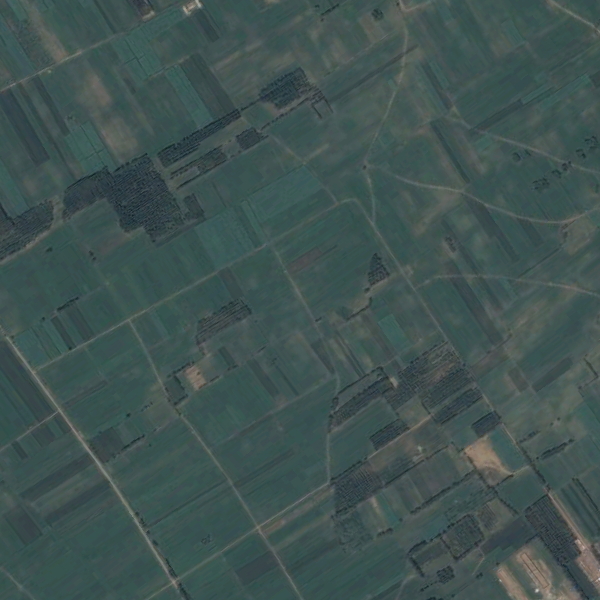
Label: Farmland